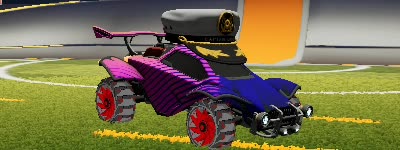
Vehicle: octane